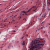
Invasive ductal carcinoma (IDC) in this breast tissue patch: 0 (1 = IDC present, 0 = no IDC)